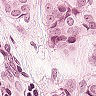
Metastatic tissue present: yes